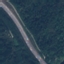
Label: Highway